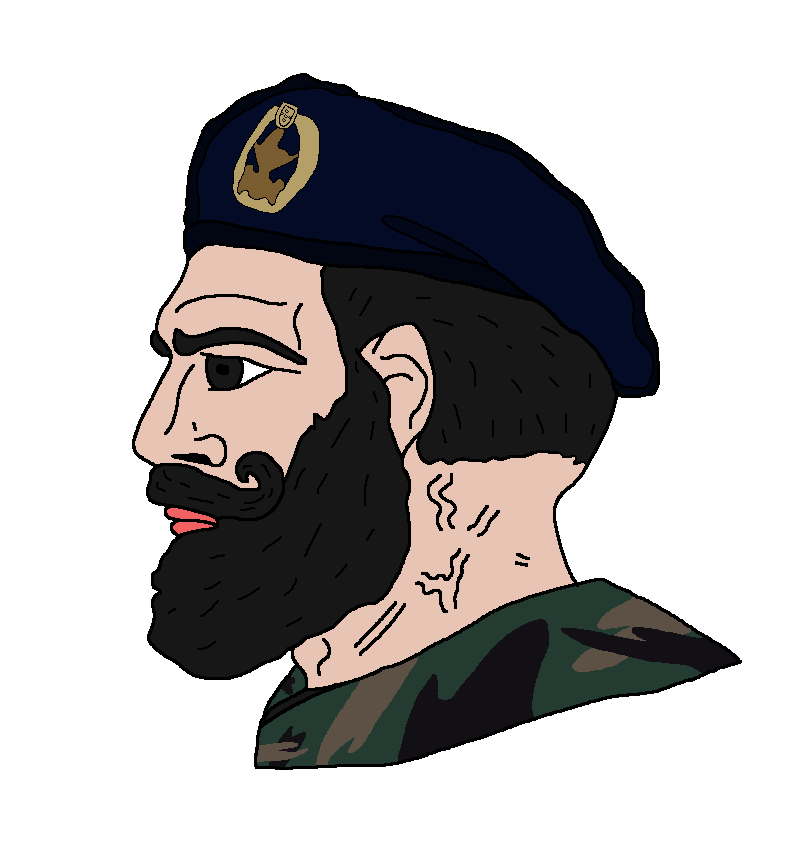
Label: 4_Yes_Chad